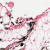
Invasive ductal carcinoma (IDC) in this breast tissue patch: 0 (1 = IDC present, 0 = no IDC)